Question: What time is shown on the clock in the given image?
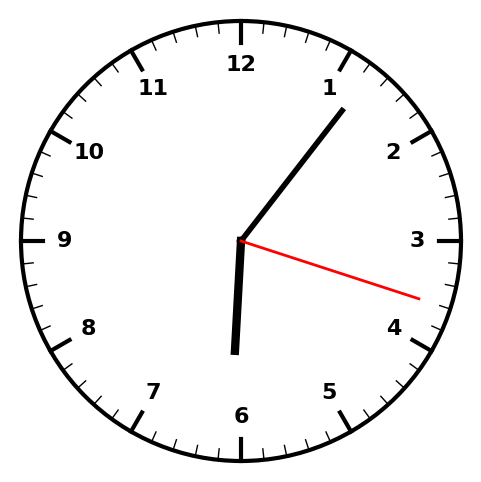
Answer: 06:06:18